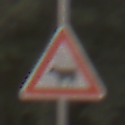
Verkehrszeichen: ViehtriebRechts
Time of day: SunriseSunset
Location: Outdoor (Nature)
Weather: Clear
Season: NotSpecified
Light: Natural